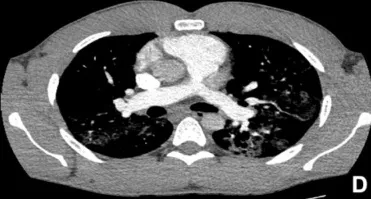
Images obtained at admission.CTPA with no signs of thromboembolism CT: computed tomography; CTPA: computed tomography pulmonary angiogram.
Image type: radiology (ct)